Question: I am trying to create custom tab navigation. On click on each tab, it will replace fragment in screen. On , I am creating one copy of each fragment (I think, in this way, I can use one copy of each fragment everywhere).
'''
public static WhereRootFragment whereRootFragment;
public static FeedRootFragment feedRootFragment;
public static WhereMainFragment whereMainFragment;
public static FeedMainFragment feedMainFragment;
@Override
protected void onCreate(Bundle savedInstanceState) {
.....
whereRootFragment=new WhereRootFragment();
feedRootFragment=new FeedRootFragment();
whereMainFragment=new WhereMainFragment();
feedMainFragment=new FeedMainFragment();
ClickHandler.handleClick(MainActivity.this, llWhere);
}
'''
When tab button was clicked, it replaces old fragment with current fragment( method).
'''
switch (tag) {
case TAG_WHERE:
MainActivity.ivWhere.setImageDrawable(a.getResources().getDrawable(
R.drawable.where_black));
// Fragment fragment_where_root=new WhereRootFragment();
FragmentTransaction transaction_where = ((FragmentActivity) a).getSupportFragmentManager().beginTransaction();
transaction_where.replace(R.id.root_frame, MainActivity.whereRootFragment);
transaction_where.addToBackStack(null);
transaction_where.commit();
break;
case TAG_FEED:
MainActivity.ivFeed.setImageDrawable(a.getResources().getDrawable(
R.drawable.feed_black));
// Fragment fragment_feed_root=new FeedRootFragment();
FragmentTransaction transaction_feed = ((FragmentActivity) a).getSupportFragmentManager().beginTransaction();
transaction_feed.replace(R.id.root_frame, MainActivity.feedRootFragment);
transaction_feed.addToBackStack(null);
transaction_feed.commit();
break;
'''
'''
@Override
public View onCreateView(LayoutInflater inflater, ViewGroup container,
Bundle savedInstanceState) {
/* Inflate the layout for this fragment */
View view = inflater.inflate(R.layout.fragment_where_root, container, false);
FragmentTransaction transaction = getFragmentManager()
.beginTransaction();
transaction.replace(R.id.where_root_frame, MainActivity.whereMainFragment);
transaction.addToBackStack(null);
transaction.commit();
return view;
}
'''
'''
@Override
public View onCreateView(LayoutInflater inflater,
@Nullable ViewGroup container, @Nullable Bundle savedInstanceState) {
View rootView = inflater.inflate(R.layout.fragment_where_main,
container, false);
return rootView;
}
'''

[StartApp]->[1.Where:showing]->[2.Feed:showing]->[3.Where:it is not showing]->[4.Feed: showing saved state]->[5.Another fragment: it is empty as supposed]->[6.Feed:not showing]
how to solve this problem? how to make fragment save its state?
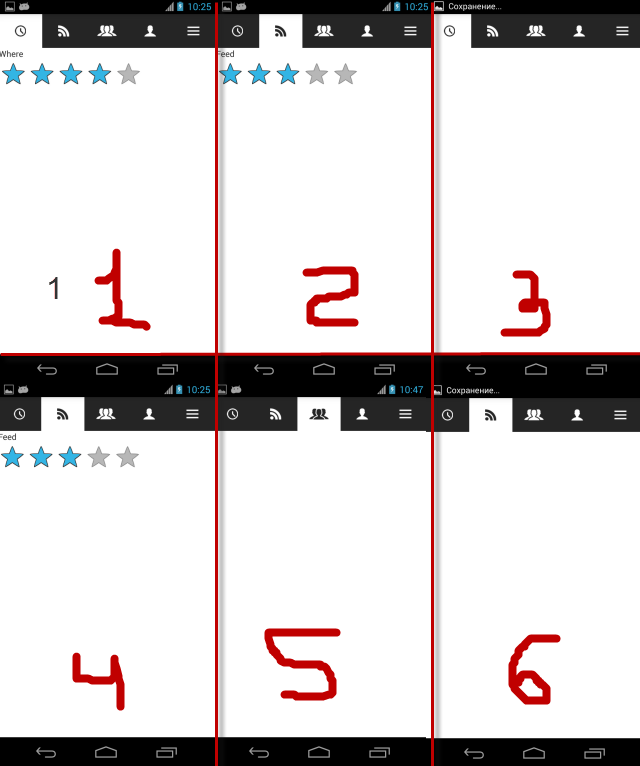
Answer: 'WhereRootFragment' is managed by fragment manager belonging to the activity. The issue is happening because same fragment manager is being used to manage 'WhereMainFragment' which is a child of 'WhereRootFragment'.
'WhereMainFragment' should be managed by the fragment manager belonging to 'WhereRootFragment'. To get child fragment manager in a fragment, make use of <URL>.
'''
public View onCreateView(LayoutInflater inflater, ViewGroup container,
Bundle savedInstanceState) {
/* Inflate the layout for this fragment */
View view = inflater.inflate(R.layout.fragment_where_root, container, false);
// Use child fragment manager to manage WhereMainFragment
FragmentTransaction transaction = getChildFragmentManager()
.beginTransaction();
transaction.replace(R.id.where_root_frame, MainActivity.whereMainFragment);
transaction.addToBackStack(null);
transaction.commit();
return view;
}
'''